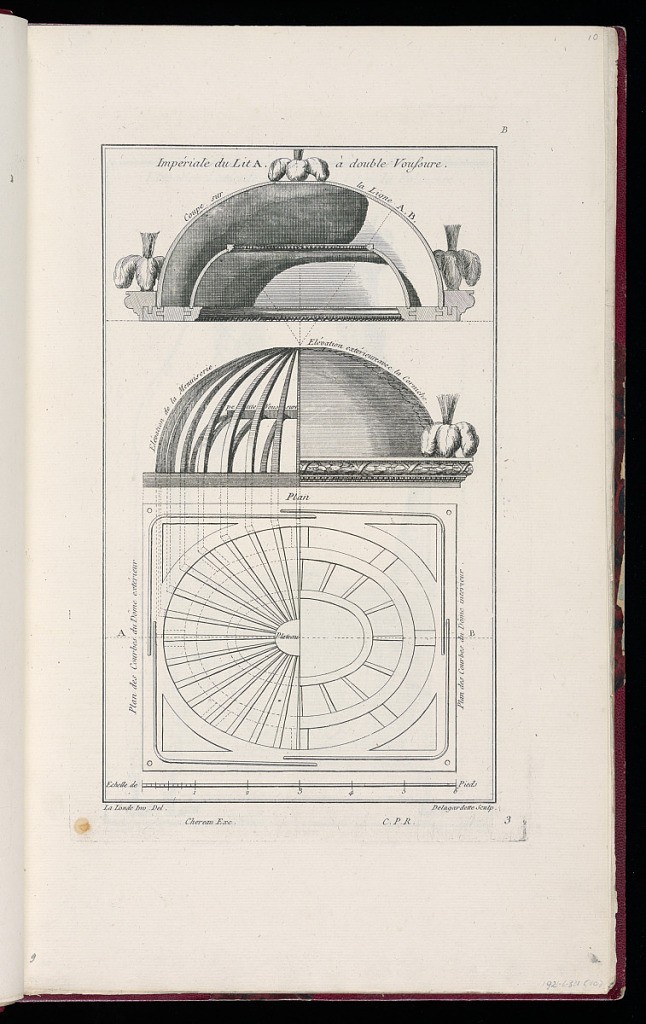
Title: Impériale du lit à double Voussure
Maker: Richard de Lalonde, French, active 1780–96
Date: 1775-1788
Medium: Etching on off-white laid paper
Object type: Print
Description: Designs for the construction of a double-arched canopy, for the "lit à la Polonoise" (1921-6-331-8). The plate is signed and numbered.